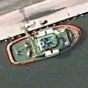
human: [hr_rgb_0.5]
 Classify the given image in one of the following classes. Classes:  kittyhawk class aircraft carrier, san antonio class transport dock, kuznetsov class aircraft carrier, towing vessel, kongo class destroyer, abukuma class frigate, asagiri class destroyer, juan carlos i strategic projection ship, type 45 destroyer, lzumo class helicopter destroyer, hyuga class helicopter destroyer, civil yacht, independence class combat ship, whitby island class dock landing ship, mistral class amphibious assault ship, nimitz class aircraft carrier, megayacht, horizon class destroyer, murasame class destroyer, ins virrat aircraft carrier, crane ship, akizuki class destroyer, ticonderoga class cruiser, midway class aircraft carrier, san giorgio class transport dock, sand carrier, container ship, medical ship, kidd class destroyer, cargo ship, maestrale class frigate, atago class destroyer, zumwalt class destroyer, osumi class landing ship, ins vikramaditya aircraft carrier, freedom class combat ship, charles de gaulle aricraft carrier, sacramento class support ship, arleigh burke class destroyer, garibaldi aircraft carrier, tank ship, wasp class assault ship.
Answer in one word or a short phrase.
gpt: Towing vessel